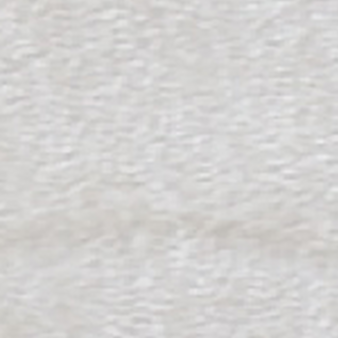
Label: other